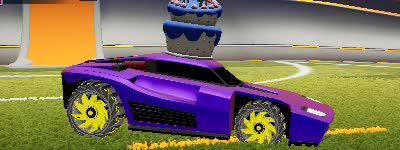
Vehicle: breakout